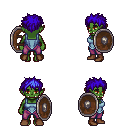
a pixel art fantasy rpg character, female body template, orc, green skin, blue vest, magenta pants, blue bedhead hairstyle, brown shoes, shield, four views (front, back, left, right), 2x2 character sprite sheet, small pixel art, hard edges, no anti-aliasing